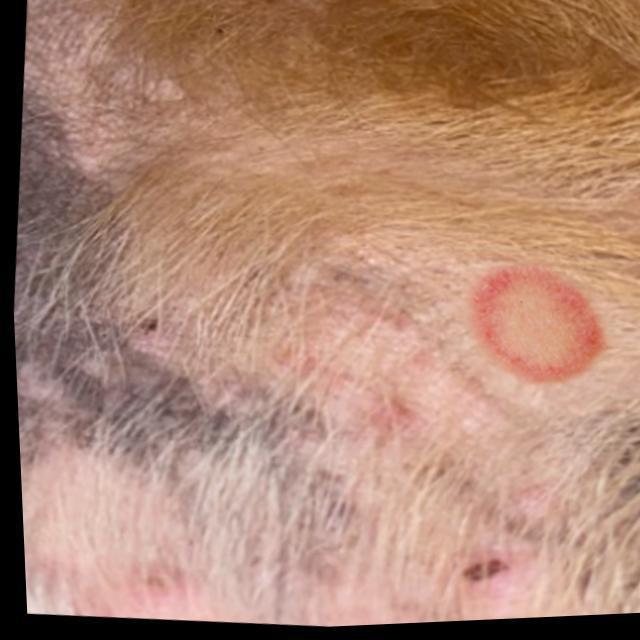
Canine ringworm (Dermatophytosis) — fungal infection caused by Microsporum or Trichophyton. Presents with circular alopecia, scaling, crusting, and broken hairs.